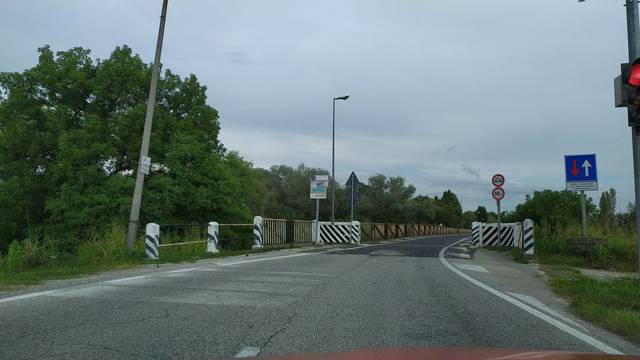
Region: Italy
Coordinates: 45.589, 11.759